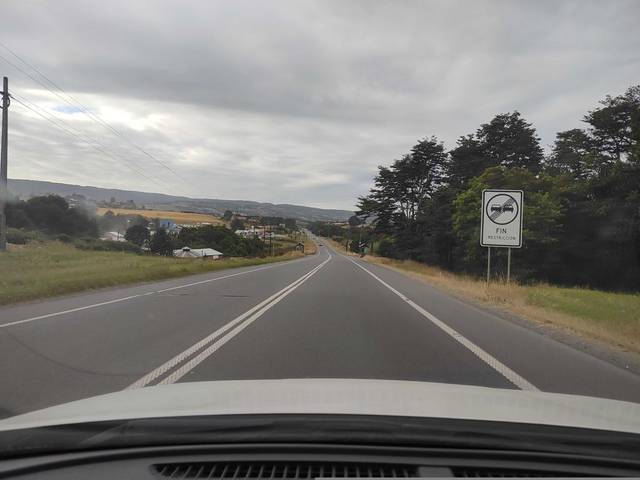
Region: Chile
Coordinates: -42.579, -73.809